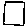
Label: square